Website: crate-barrel
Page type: customer-info-address
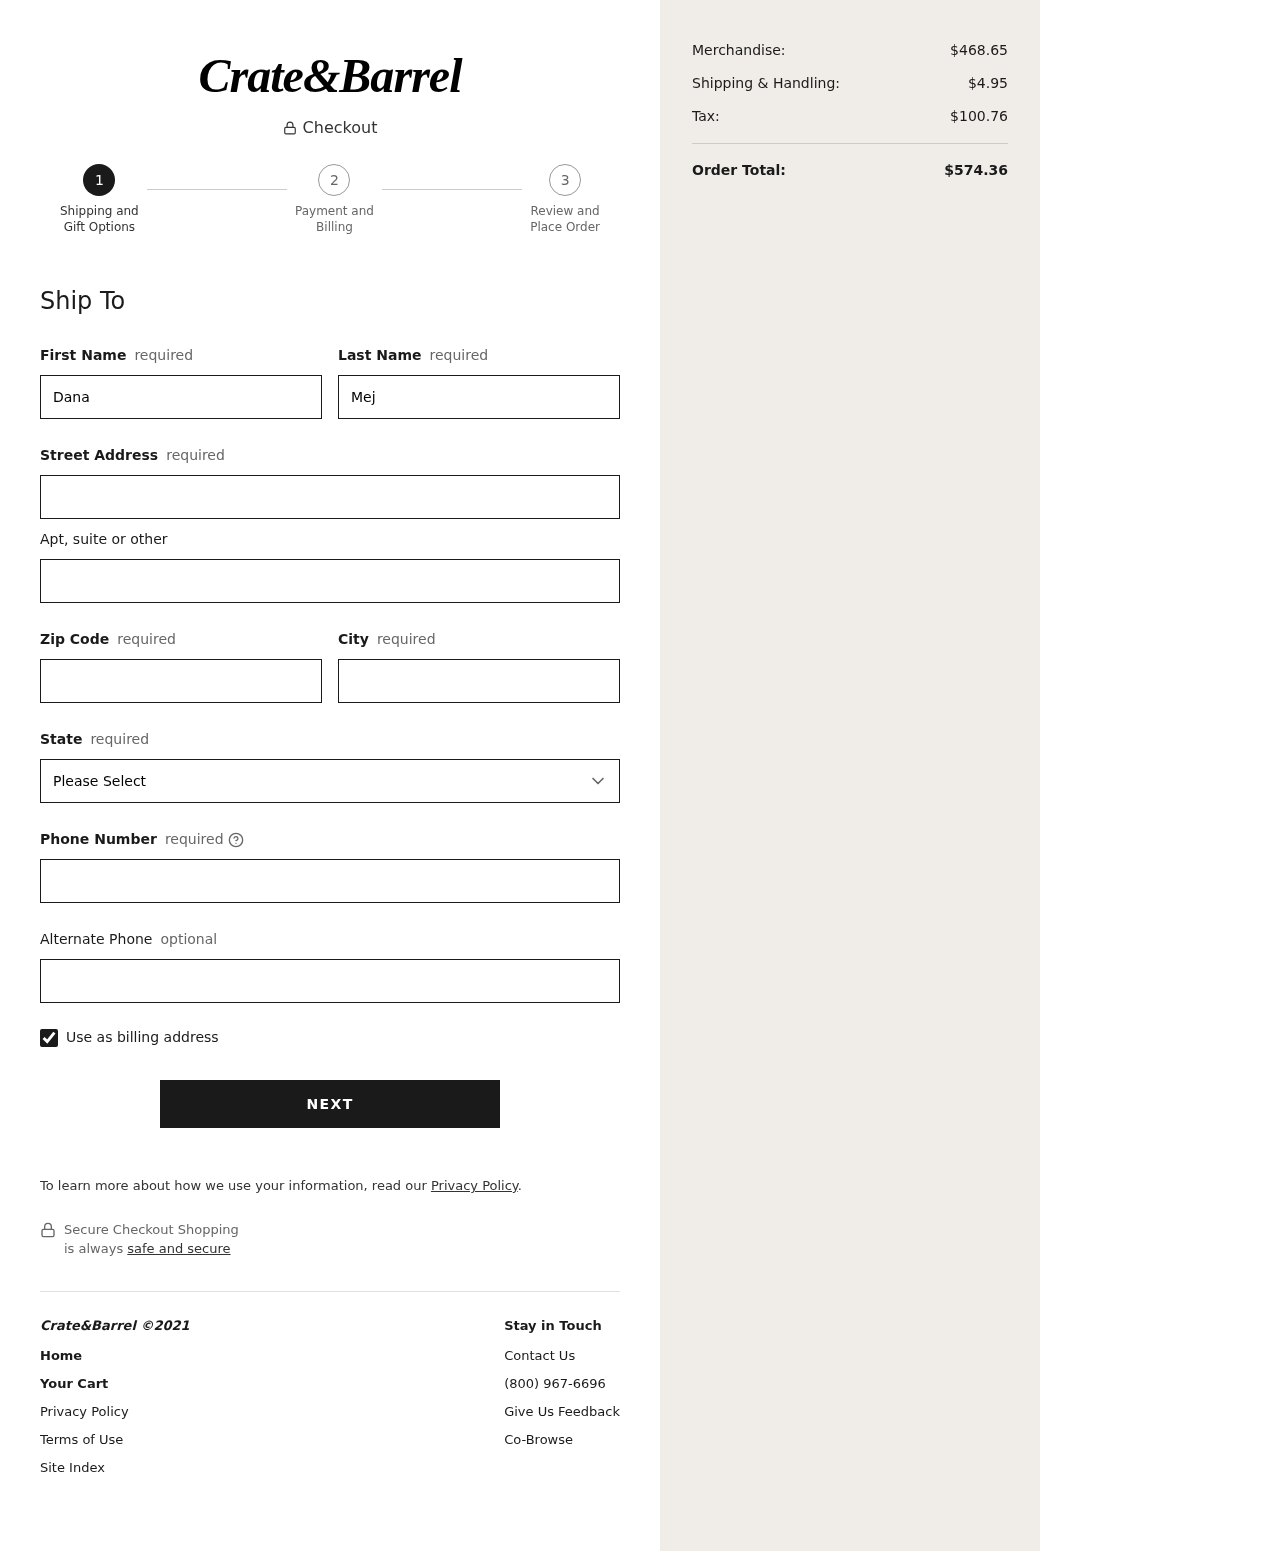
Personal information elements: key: PII_STATE
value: South Carolina
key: PII_FIRSTNAME
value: Dana
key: PII_LASTNAME
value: Mejia
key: PII_STREET
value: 406 Leach Corner Suite 525
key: PII_STREET2
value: Apt. 254
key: PII_POSTCODE
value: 52131
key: PII_CITY
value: Ballstad
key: PII_PHONE
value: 6226882129
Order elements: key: ORDER_SUBTOTAL
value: $468.65
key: ORDER_SHIPPING_COST
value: $4.95
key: ORDER_TAX
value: $100.76
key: ORDER_TOTAL
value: $574.36